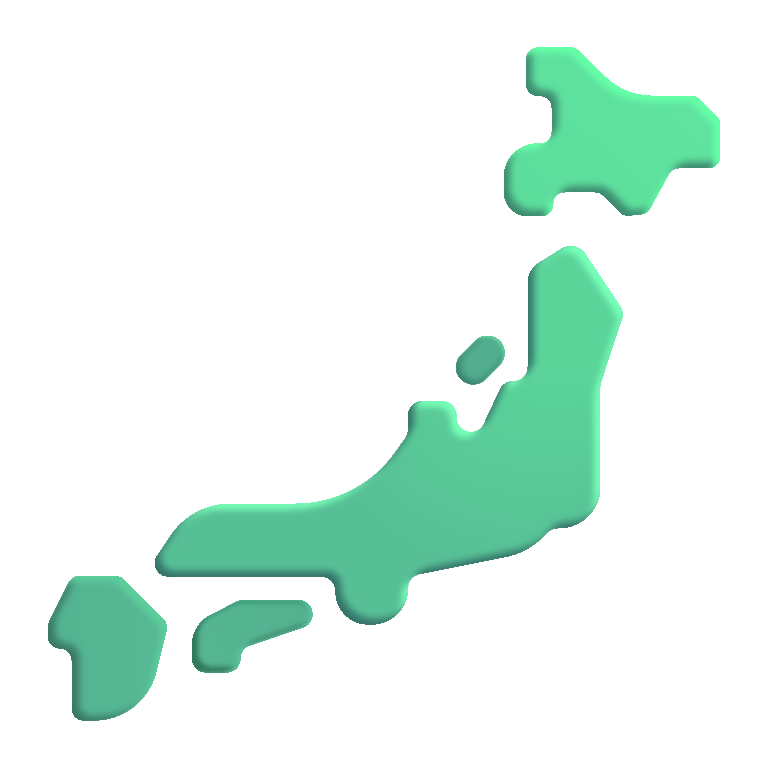
map of japan color